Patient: sex F, age 63
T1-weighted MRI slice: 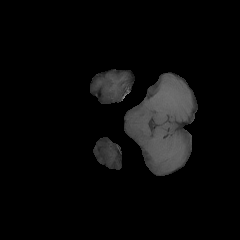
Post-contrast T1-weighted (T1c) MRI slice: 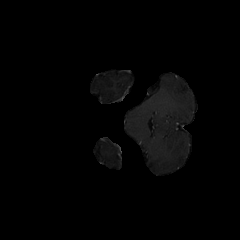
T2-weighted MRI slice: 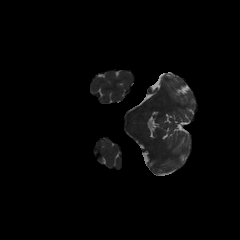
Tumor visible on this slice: no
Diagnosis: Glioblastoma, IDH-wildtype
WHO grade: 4